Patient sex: M
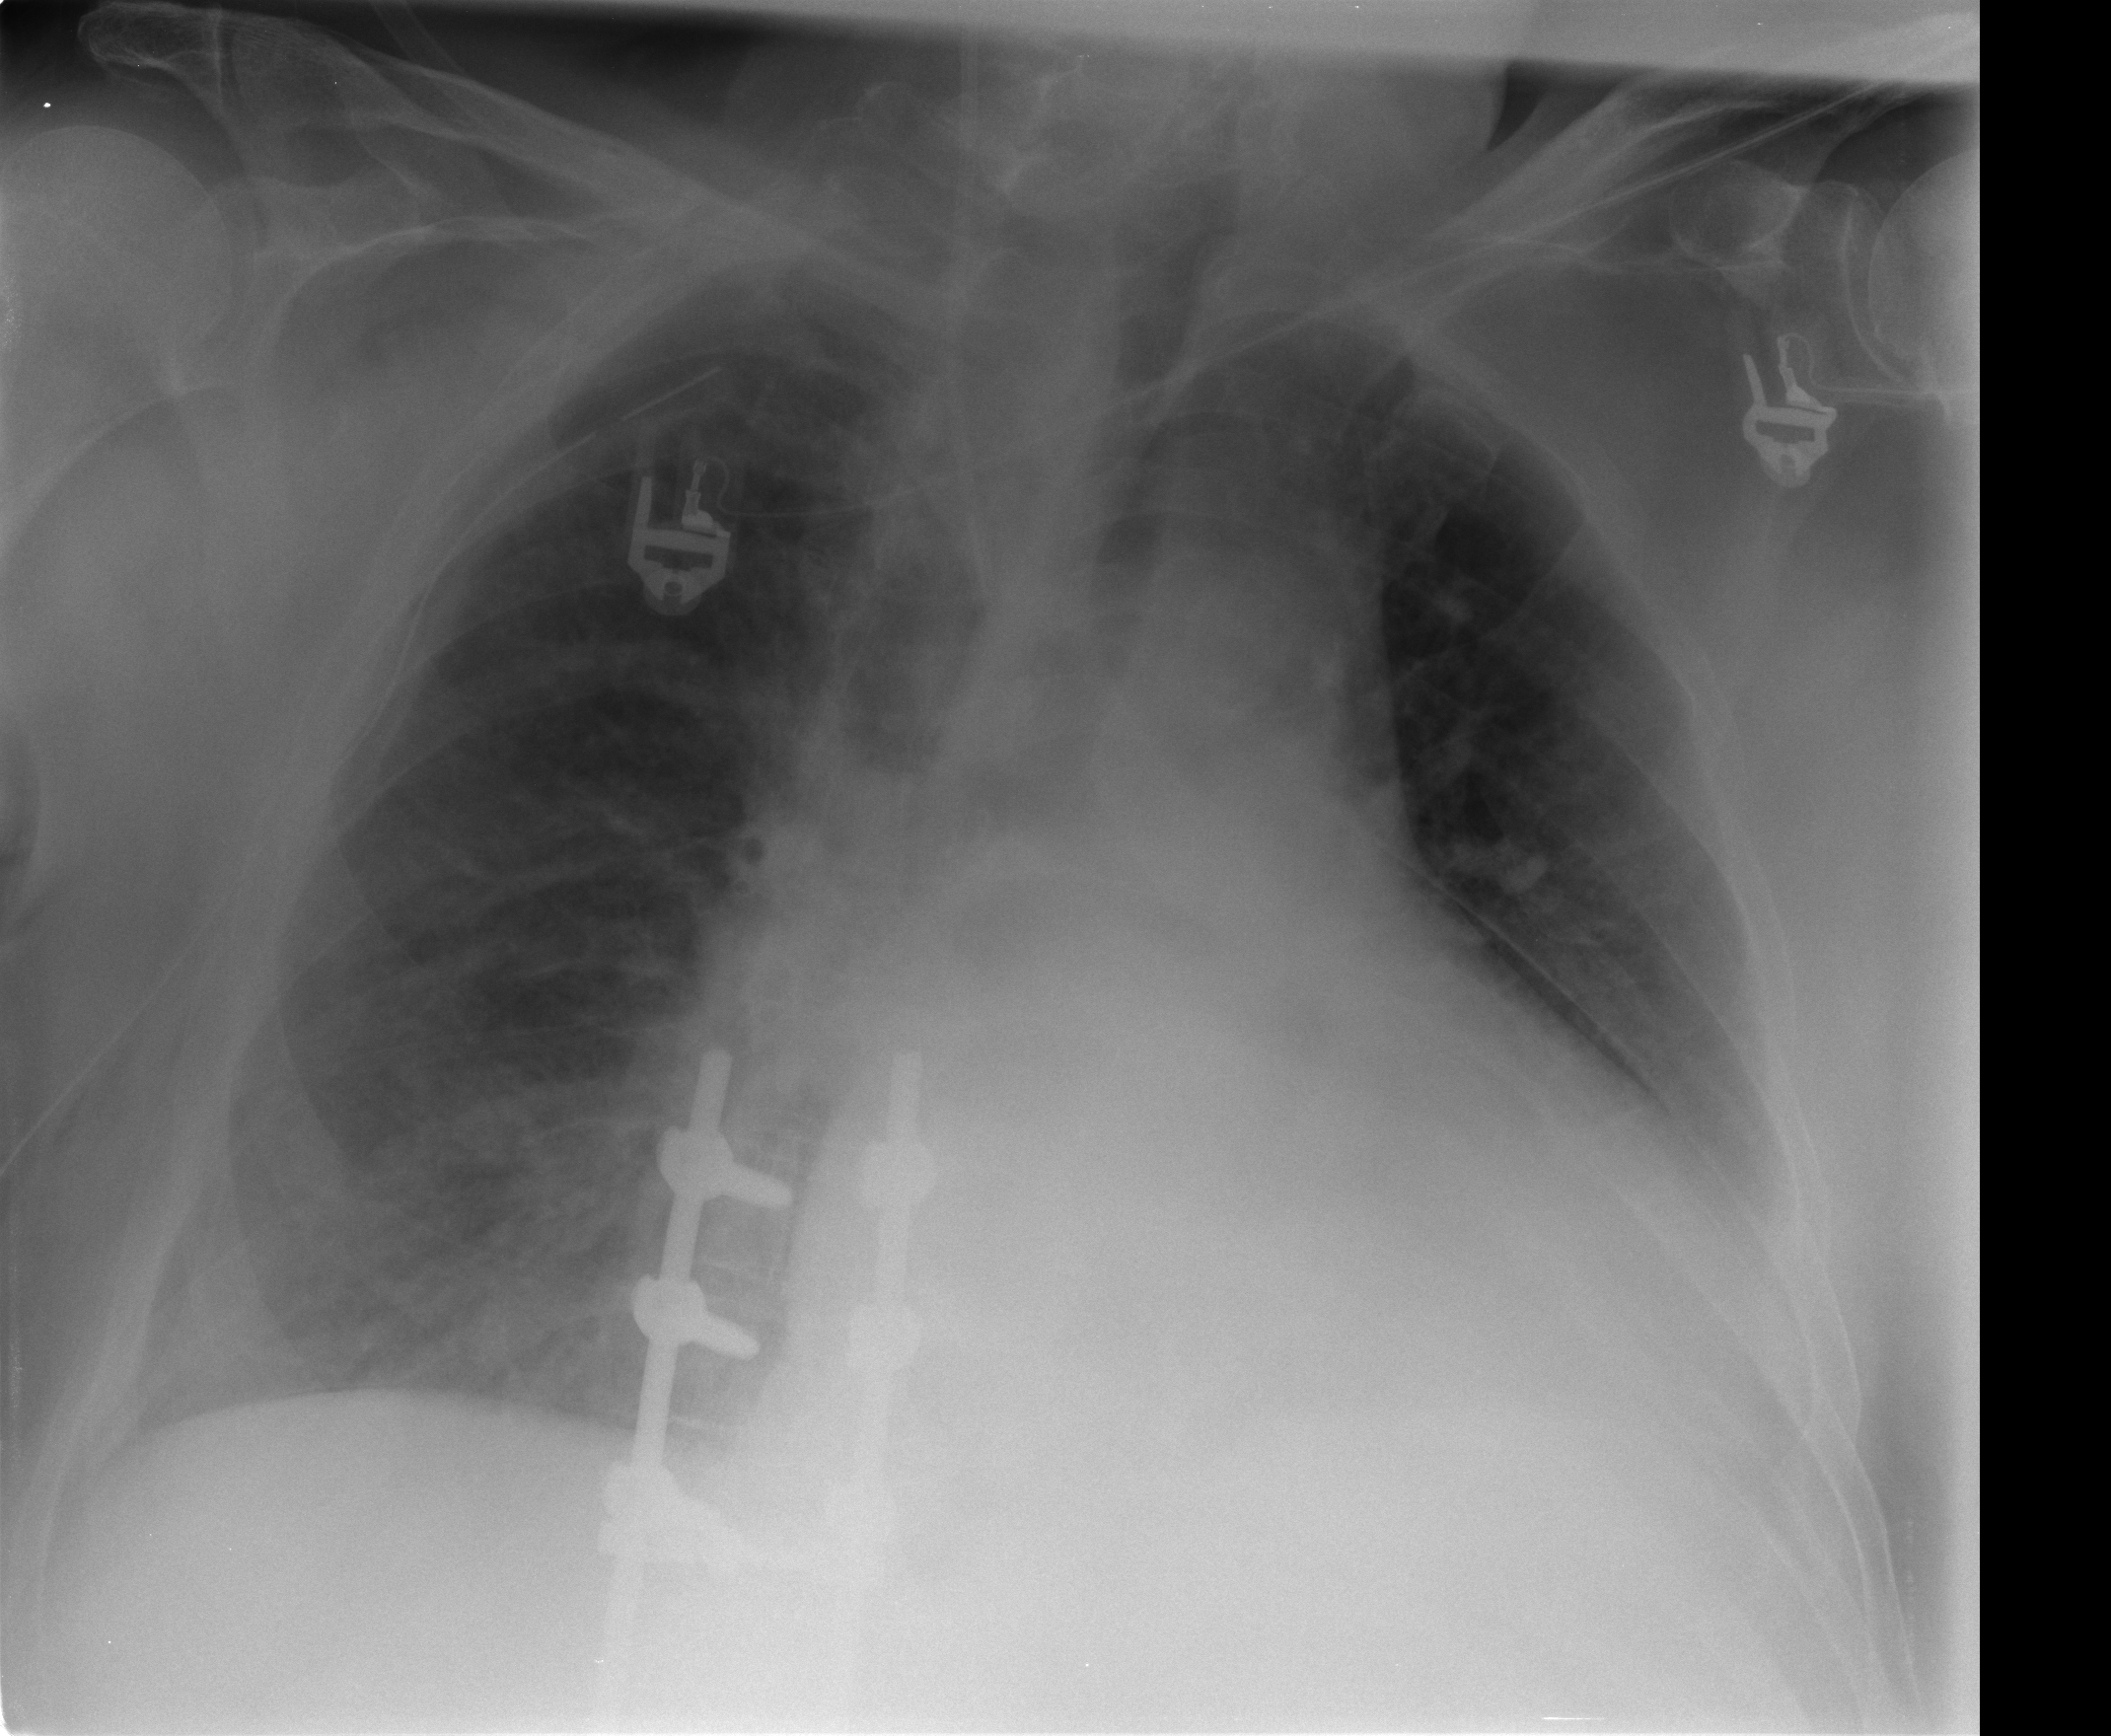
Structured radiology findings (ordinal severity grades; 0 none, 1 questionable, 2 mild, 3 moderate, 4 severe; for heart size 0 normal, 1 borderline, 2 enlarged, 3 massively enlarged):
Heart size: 3
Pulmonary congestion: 2
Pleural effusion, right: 0
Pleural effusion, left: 1
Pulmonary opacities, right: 3
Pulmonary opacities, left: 1
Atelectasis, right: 2
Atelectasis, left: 2